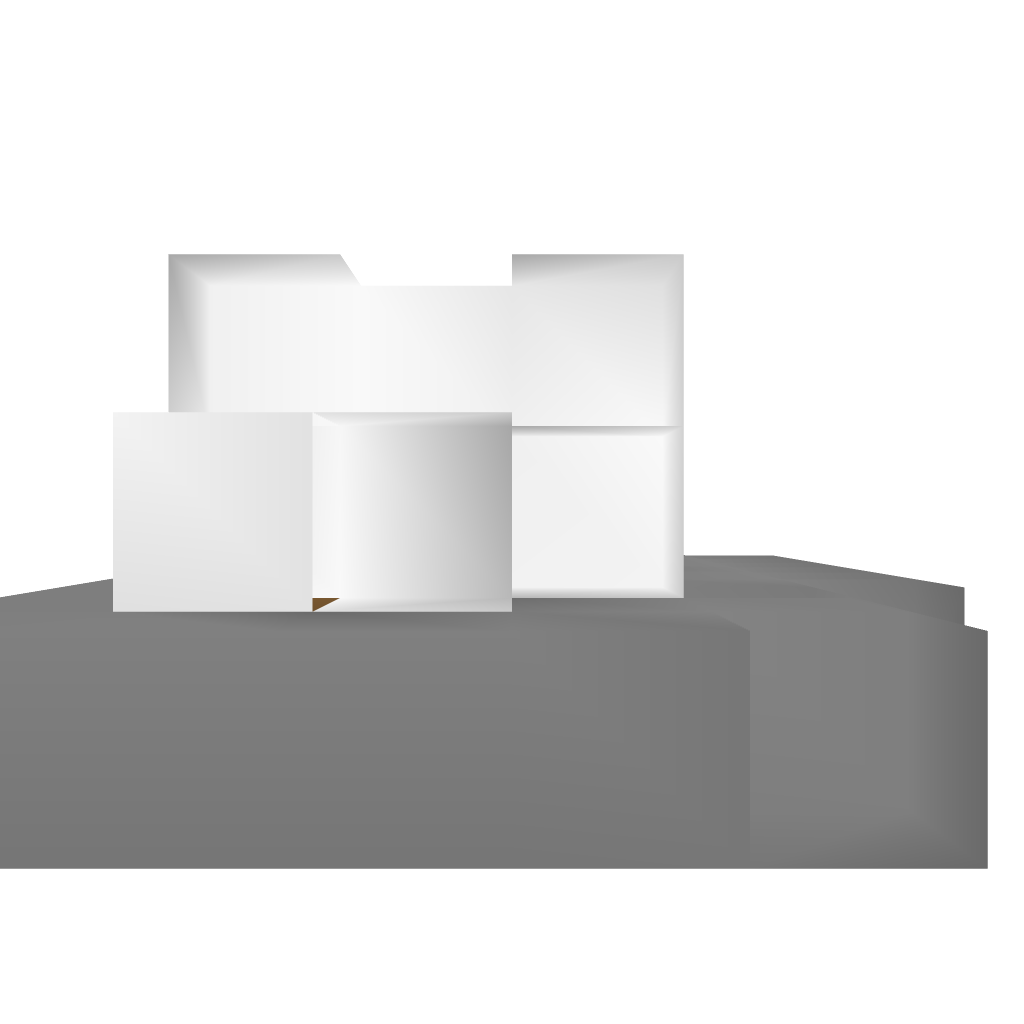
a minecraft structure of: simple piston door bad low quality